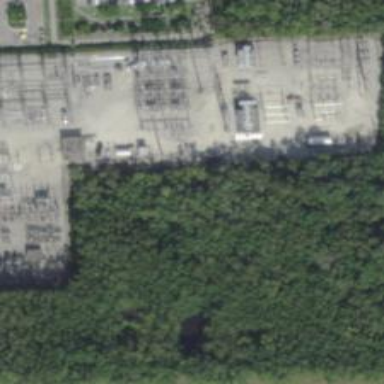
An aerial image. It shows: Outdoor power substation at the transmission level.